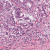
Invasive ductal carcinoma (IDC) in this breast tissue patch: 1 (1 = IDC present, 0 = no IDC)